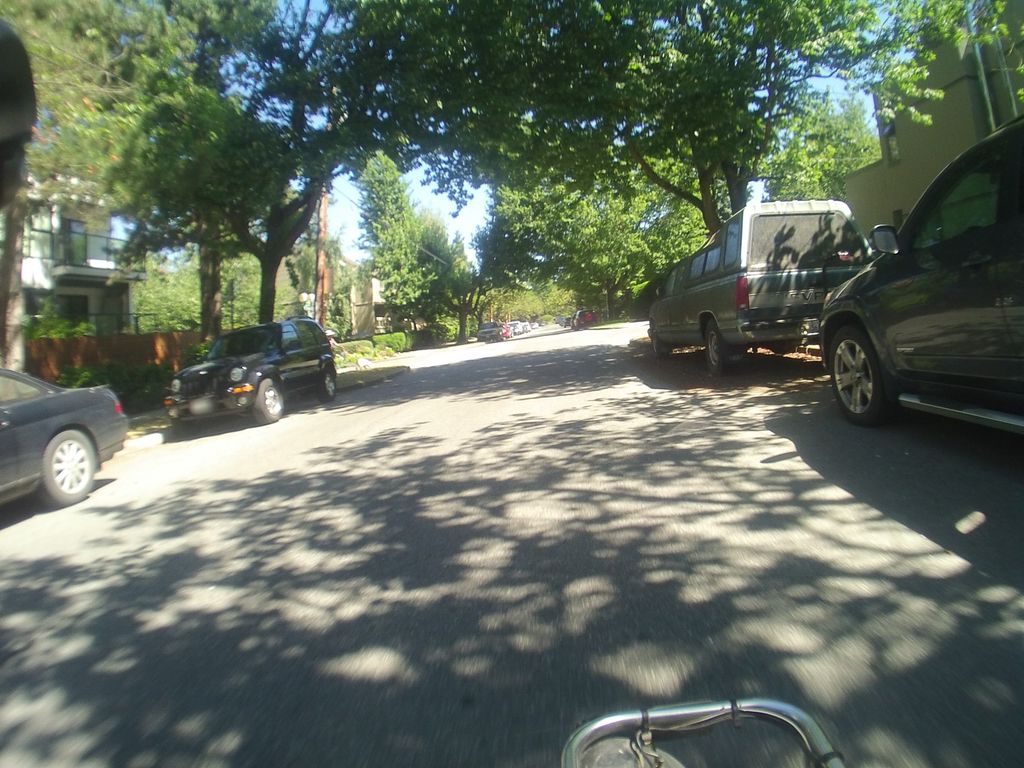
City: vancouver